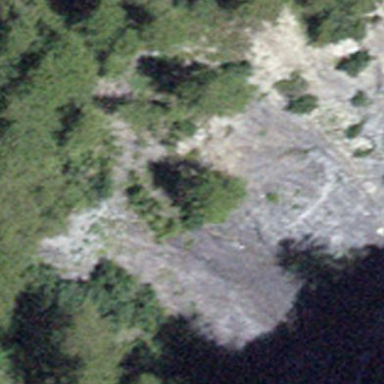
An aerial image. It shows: Forest area.